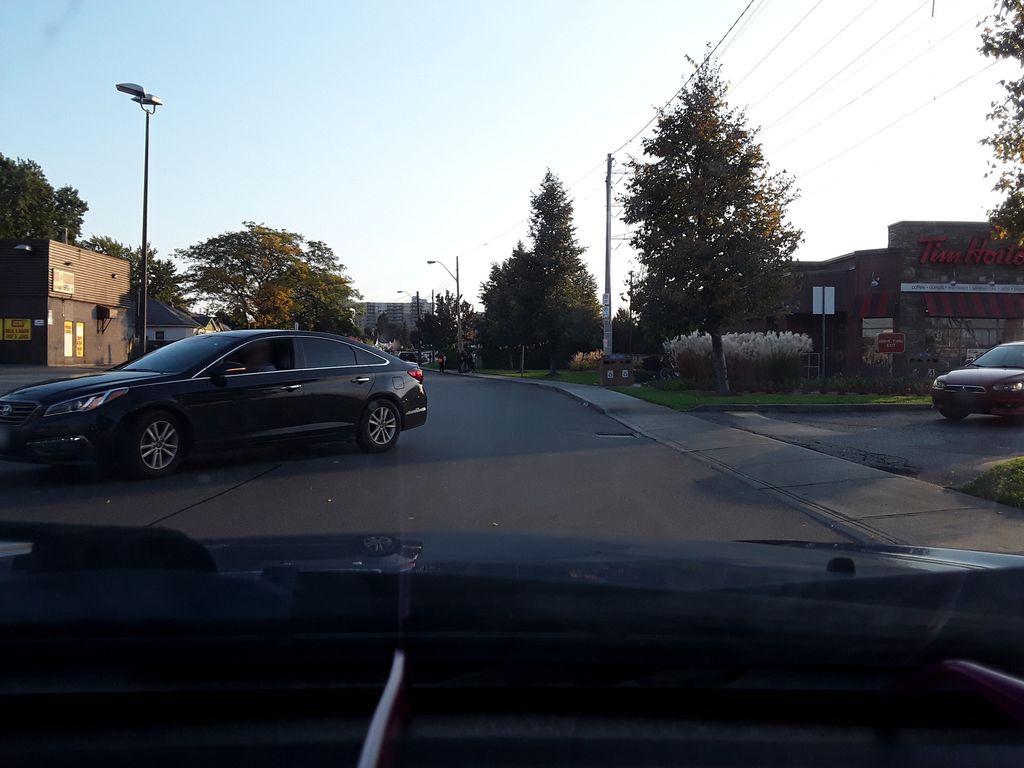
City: hamilton